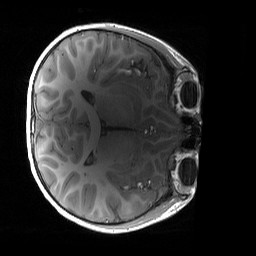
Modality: T1w
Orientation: axial
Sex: male
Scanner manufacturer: siemens
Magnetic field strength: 3 T
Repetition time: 1.9 s
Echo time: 0.00243 s